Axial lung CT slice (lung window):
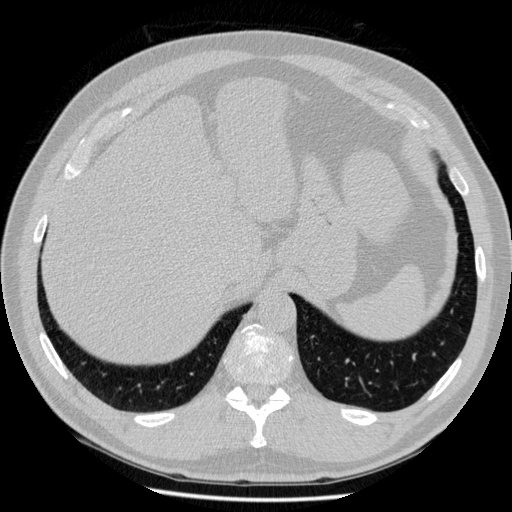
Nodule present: no